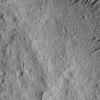
Atmospheric dust classification: not_dusty